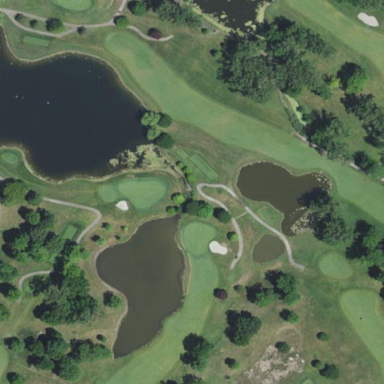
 identified as lateral water hazard in golf course."